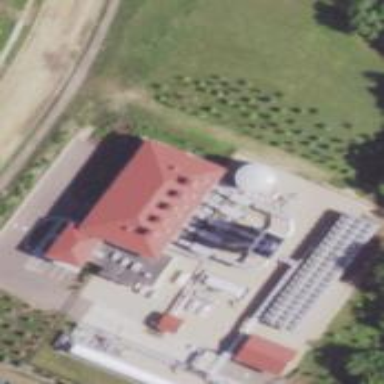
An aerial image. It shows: Gas-powered generator.